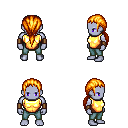
a pixel art fantasy rpg character, male body template, dark elf, purple skin, gold chest armor, teal pants, light blonde ponytail hairstyle, leather bracers, four views (front, back, left, right), 2x2 character sprite sheet, small pixel art, hard edges, no anti-aliasing